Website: apple
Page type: billing-address
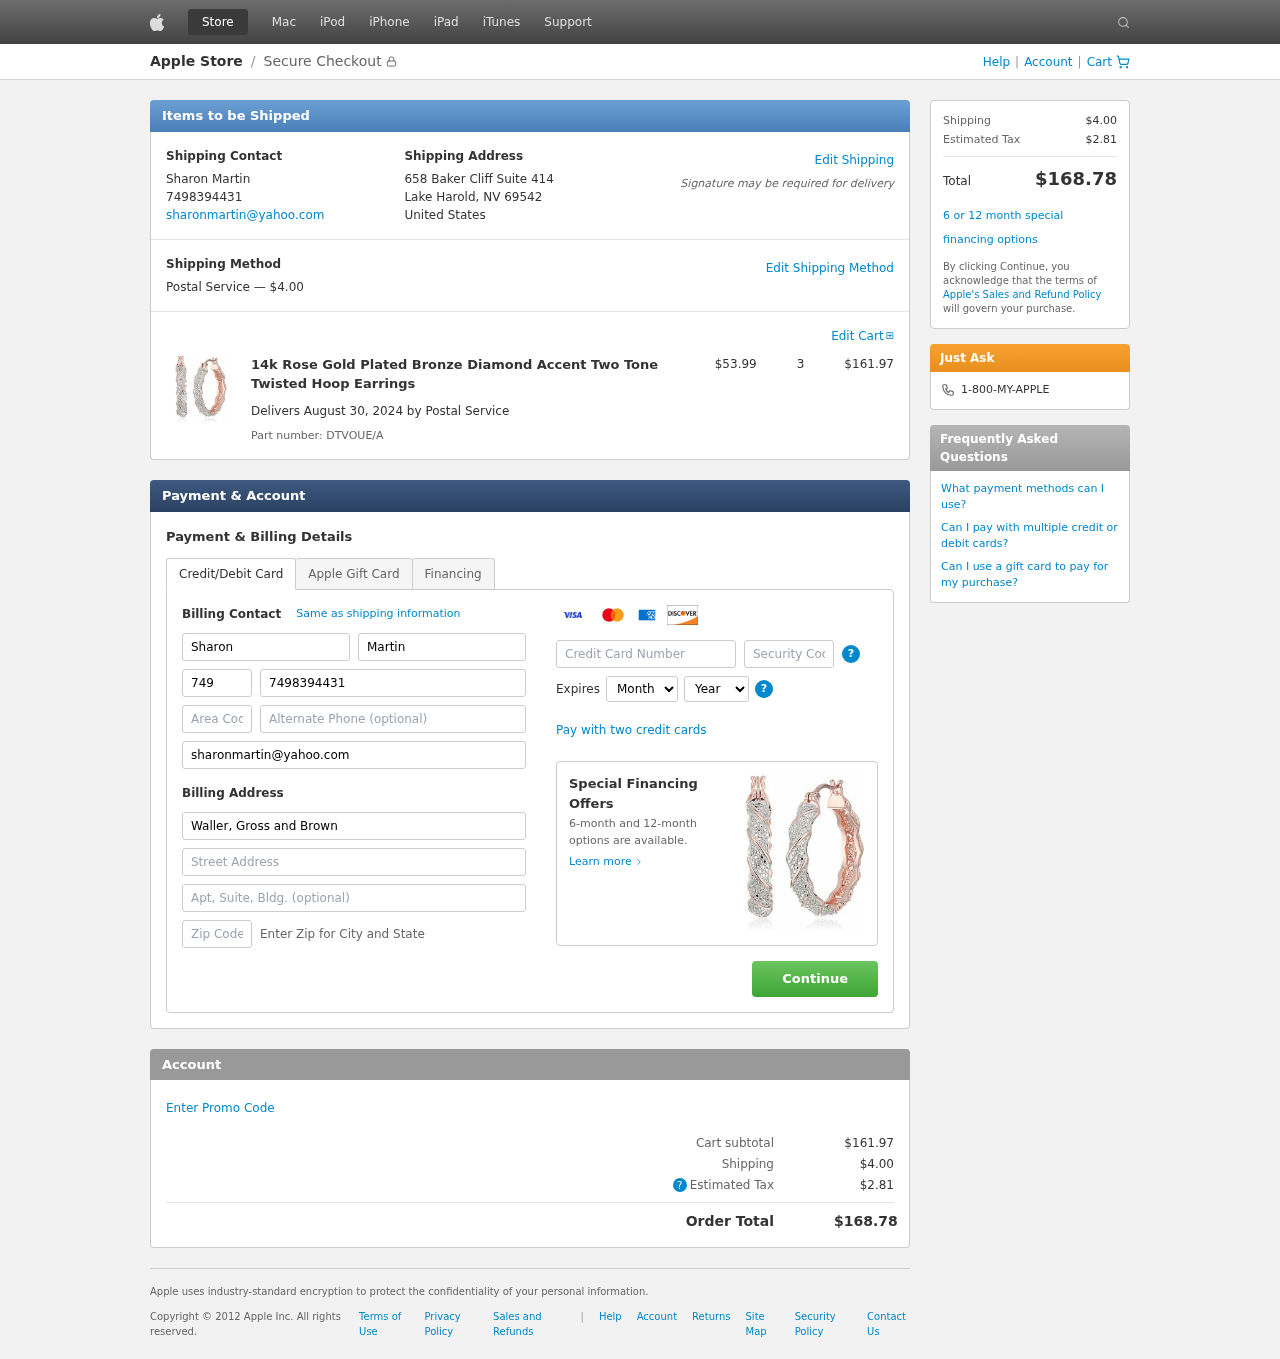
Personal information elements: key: PII_CARD_CVV
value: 909
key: PII_CARD_EXPIRY_MONTH
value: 09
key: PII_CARD_EXPIRY_YEAR
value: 28
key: PII_CARD_NUMBER
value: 2592 5580 9408 8389
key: PII_CITY_STATE_ZIP
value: Lake Harold, NV 69542
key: PII_COMPANY
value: Waller, Gross and Brown
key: PII_COUNTRY
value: United States
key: PII_EMAIL
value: sharonmartin@yahoo.com
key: PII_FIRSTNAME
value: Sharon
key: PII_FULLNAME
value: Sharon Martin
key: PII_LASTNAME
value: Martin
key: PII_PHONE
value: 7498394431
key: PII_PHONE_AREA
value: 749
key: PII_STREET
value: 658 Baker Cliff Suite 414
Product elements: key: PRODUCT1_NAME
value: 14k Rose Gold Plated Bronze Diamond Accent Two Tone Twisted Hoop Earrings
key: PRODUCT1_PRICE
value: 53.99
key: PRODUCT1_QUANTITY
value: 3
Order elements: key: ORDER_SHIPPING_COST
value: $4.00
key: ORDER_SUBTOTAL
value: $161.97
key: ORDER_DELIVERY_DATE
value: August 30, 2024
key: ORDER_PART_NUMBER
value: DTVOUE/A
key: ORDER_TAX
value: $2.81
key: ORDER_TOTAL
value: $168.78